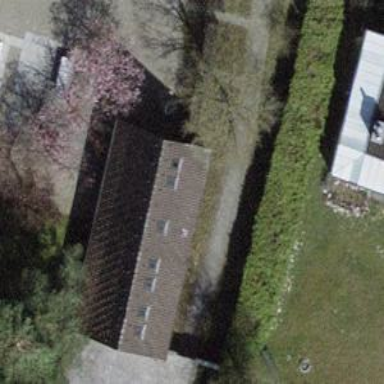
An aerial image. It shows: Garage.